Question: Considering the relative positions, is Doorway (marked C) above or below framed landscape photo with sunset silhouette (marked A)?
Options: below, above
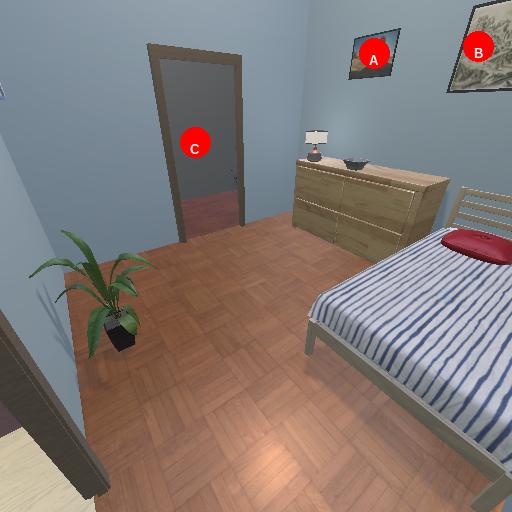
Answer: below